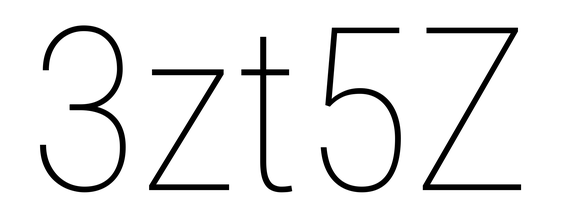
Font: Roboto_Condensed_Thin